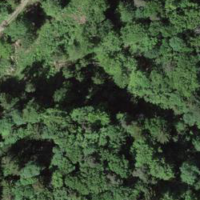
EUNIS habitat code: 41
Species observed at this site:
Sanicula europaea
Prunella vulgaris
Pararge aegeria